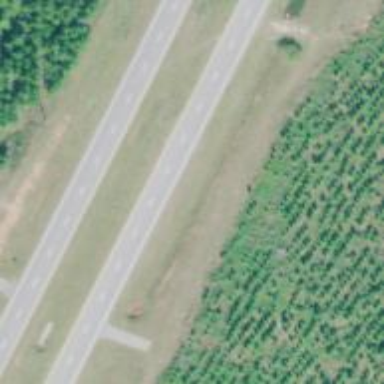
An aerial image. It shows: Trunk highway with expressway features.